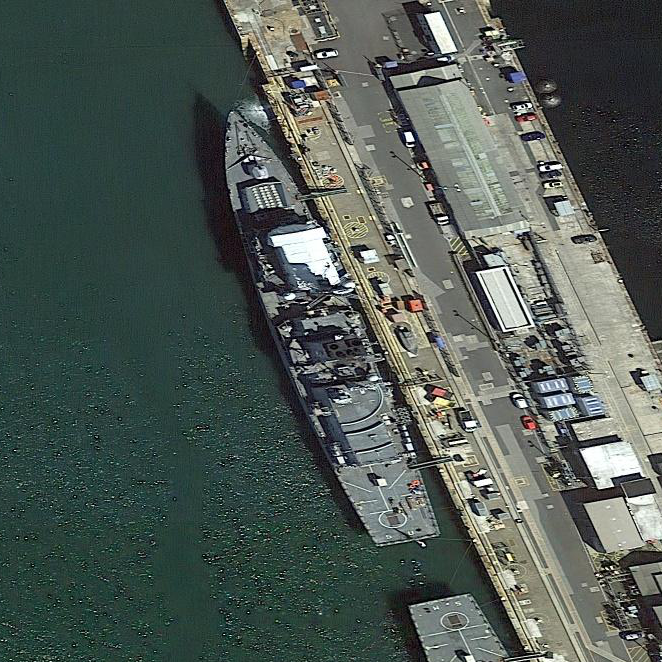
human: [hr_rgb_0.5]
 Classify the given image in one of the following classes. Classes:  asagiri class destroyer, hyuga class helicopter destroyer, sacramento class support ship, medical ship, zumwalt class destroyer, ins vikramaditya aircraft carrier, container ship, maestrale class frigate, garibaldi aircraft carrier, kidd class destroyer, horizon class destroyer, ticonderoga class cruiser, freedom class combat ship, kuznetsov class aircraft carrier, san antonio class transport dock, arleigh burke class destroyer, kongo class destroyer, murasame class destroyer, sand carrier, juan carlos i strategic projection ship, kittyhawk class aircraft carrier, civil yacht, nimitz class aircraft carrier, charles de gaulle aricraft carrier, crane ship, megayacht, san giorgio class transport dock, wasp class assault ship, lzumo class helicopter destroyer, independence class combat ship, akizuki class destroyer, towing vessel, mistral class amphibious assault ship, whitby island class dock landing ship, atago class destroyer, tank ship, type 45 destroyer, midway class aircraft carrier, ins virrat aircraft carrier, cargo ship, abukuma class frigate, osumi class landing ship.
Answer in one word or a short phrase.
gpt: Type 45 destroyer